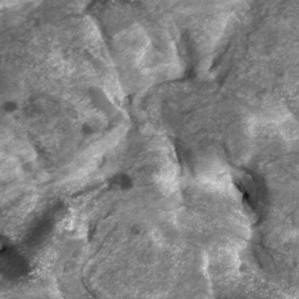
Label: non_frost